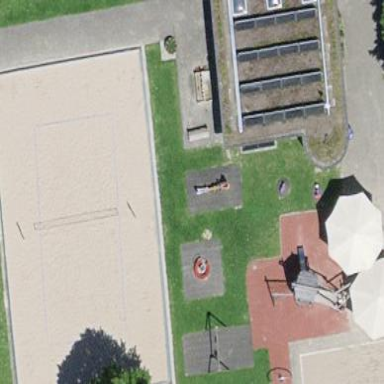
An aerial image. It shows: Sandy pitch designated for beach volleyball.